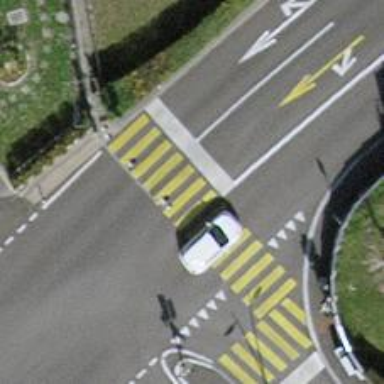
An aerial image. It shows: Road crossing with traffic signals.